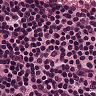
Metastatic tissue present: no